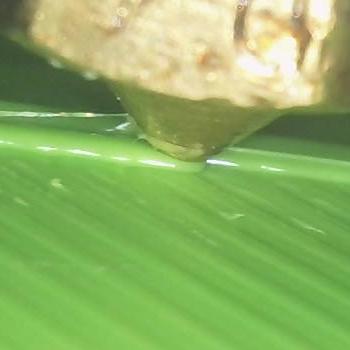
Flow rate: 200%